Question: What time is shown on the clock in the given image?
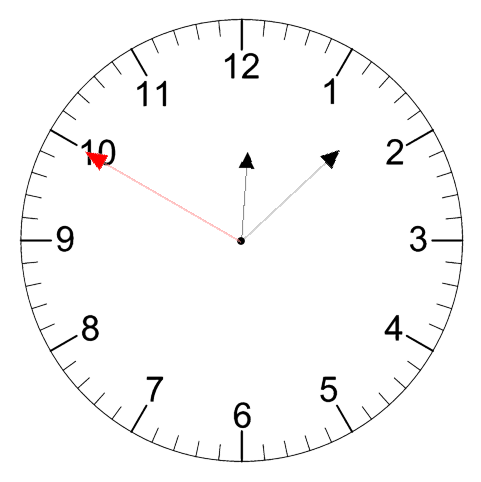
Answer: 12:07:50